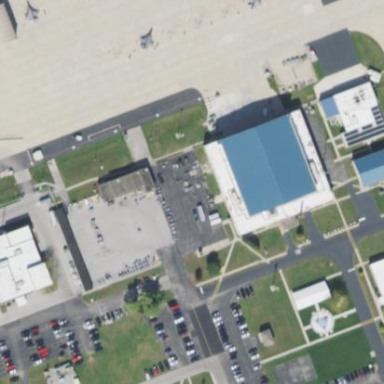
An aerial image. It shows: Hangar located at airport.